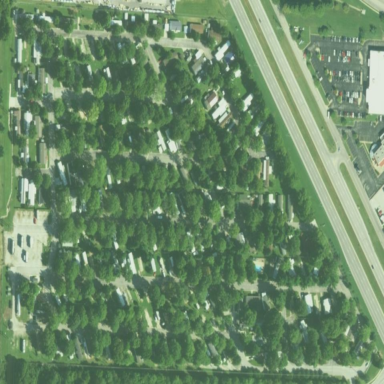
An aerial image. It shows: Residential area known as trailer park.